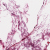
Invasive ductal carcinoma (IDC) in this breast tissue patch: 0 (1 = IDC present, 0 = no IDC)